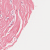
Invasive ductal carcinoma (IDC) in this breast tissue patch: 0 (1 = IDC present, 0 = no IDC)